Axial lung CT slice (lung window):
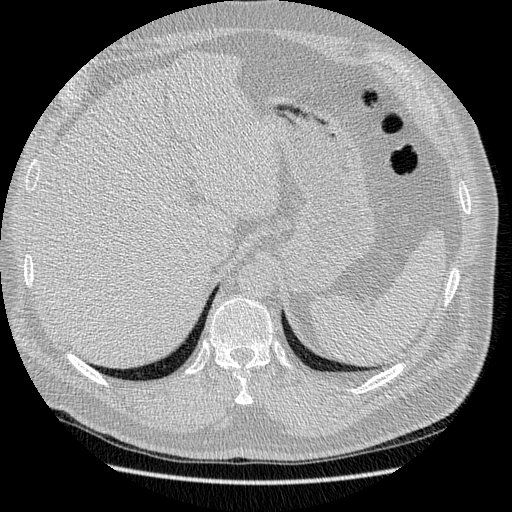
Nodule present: no